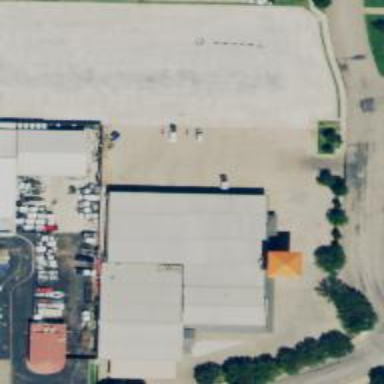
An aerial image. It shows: Building that houses motorcycle shop.